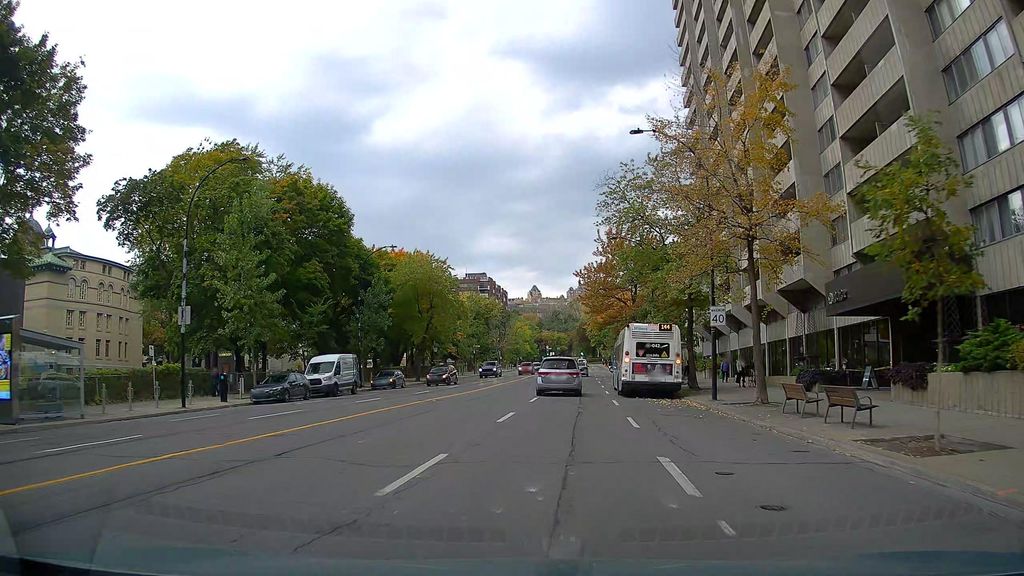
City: montreal